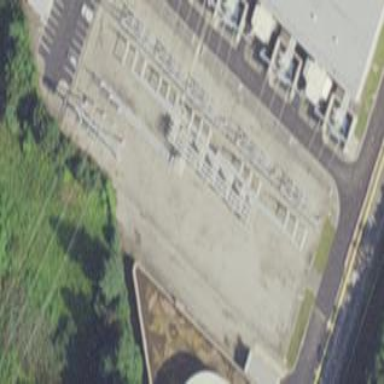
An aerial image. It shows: Transmission level substation.